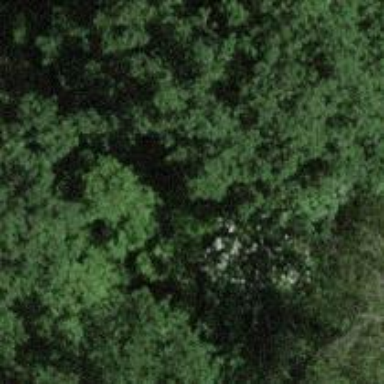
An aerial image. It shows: Single tag "natural: tree."